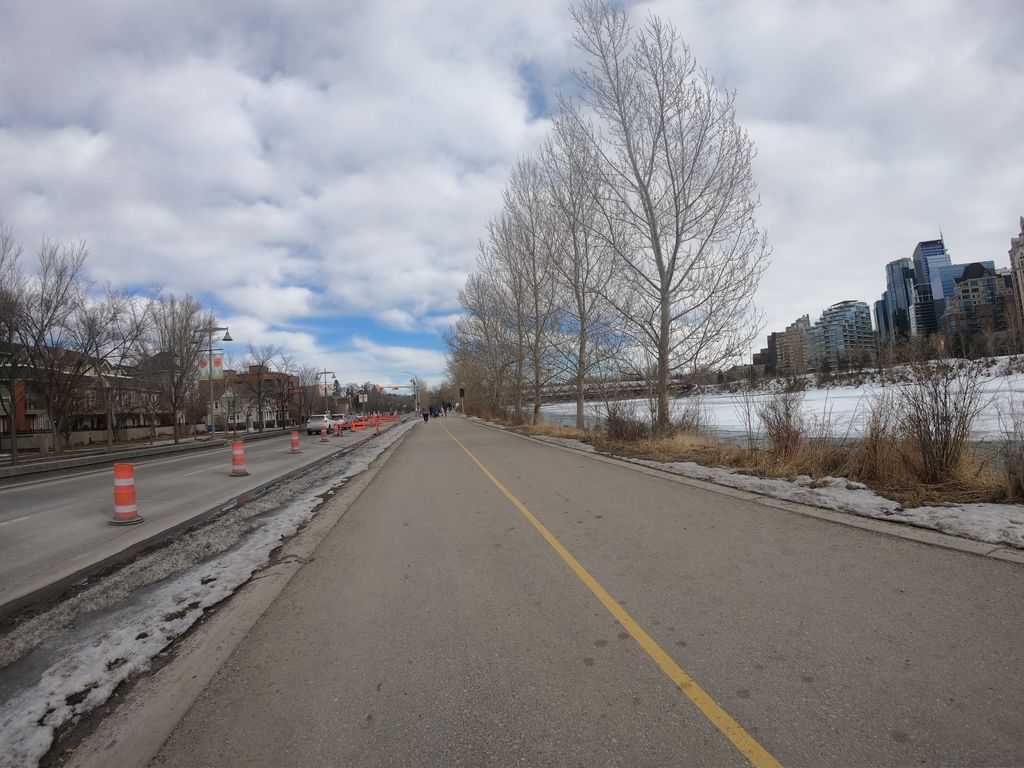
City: calgary